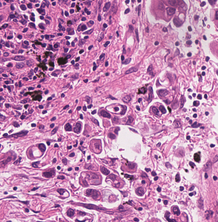
Tumor epithelial tissue: yes
Tumor-associated stroma tissue: yes
Normal tissue: no